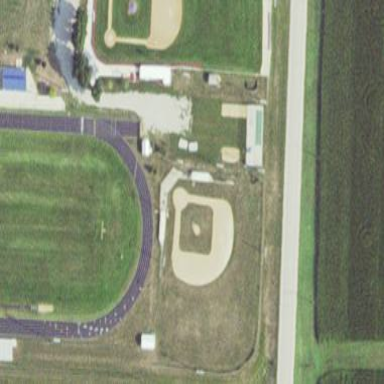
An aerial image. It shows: Baseball pitch for leisure and sports activities.